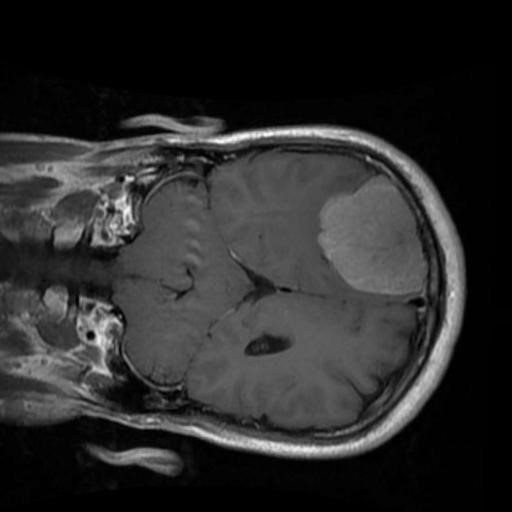
Label: brain_menin